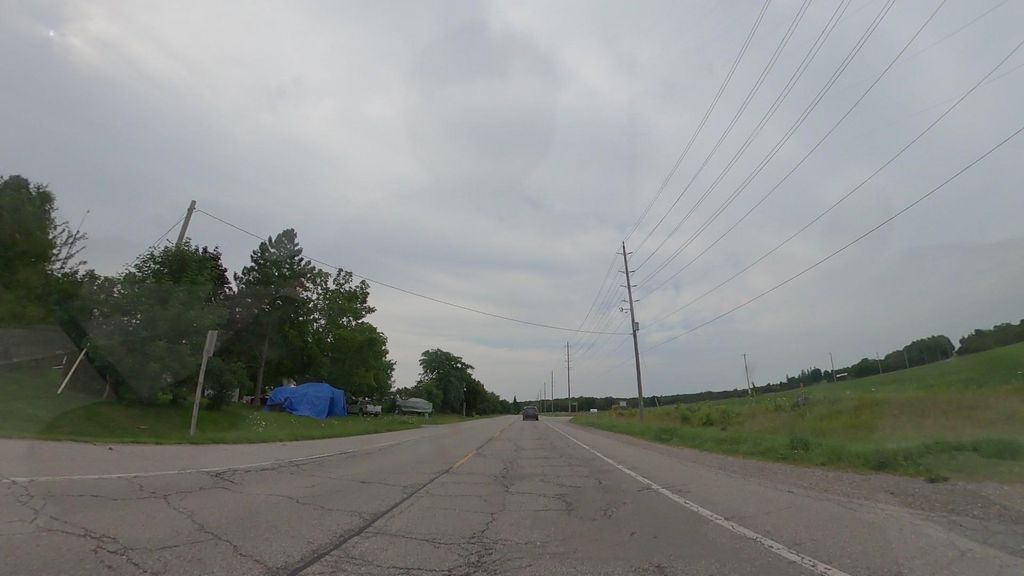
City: kitchener-waterloo